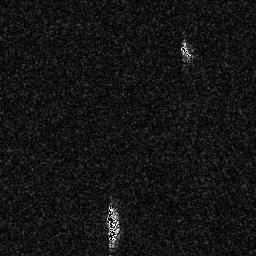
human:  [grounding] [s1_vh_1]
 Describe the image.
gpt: In the satellite image, there is  <ref>1 medium ship </ref> <box>[[41, 80, 46, 96, 0]]</box> located at bottom.